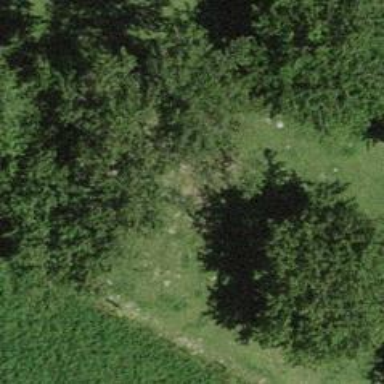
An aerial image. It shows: Agricultural area with deciduous broadleaved trees.